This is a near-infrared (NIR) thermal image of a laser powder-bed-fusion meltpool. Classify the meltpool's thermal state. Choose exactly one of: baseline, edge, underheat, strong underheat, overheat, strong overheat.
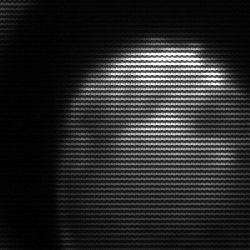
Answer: edge